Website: ulta-beauty
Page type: payment
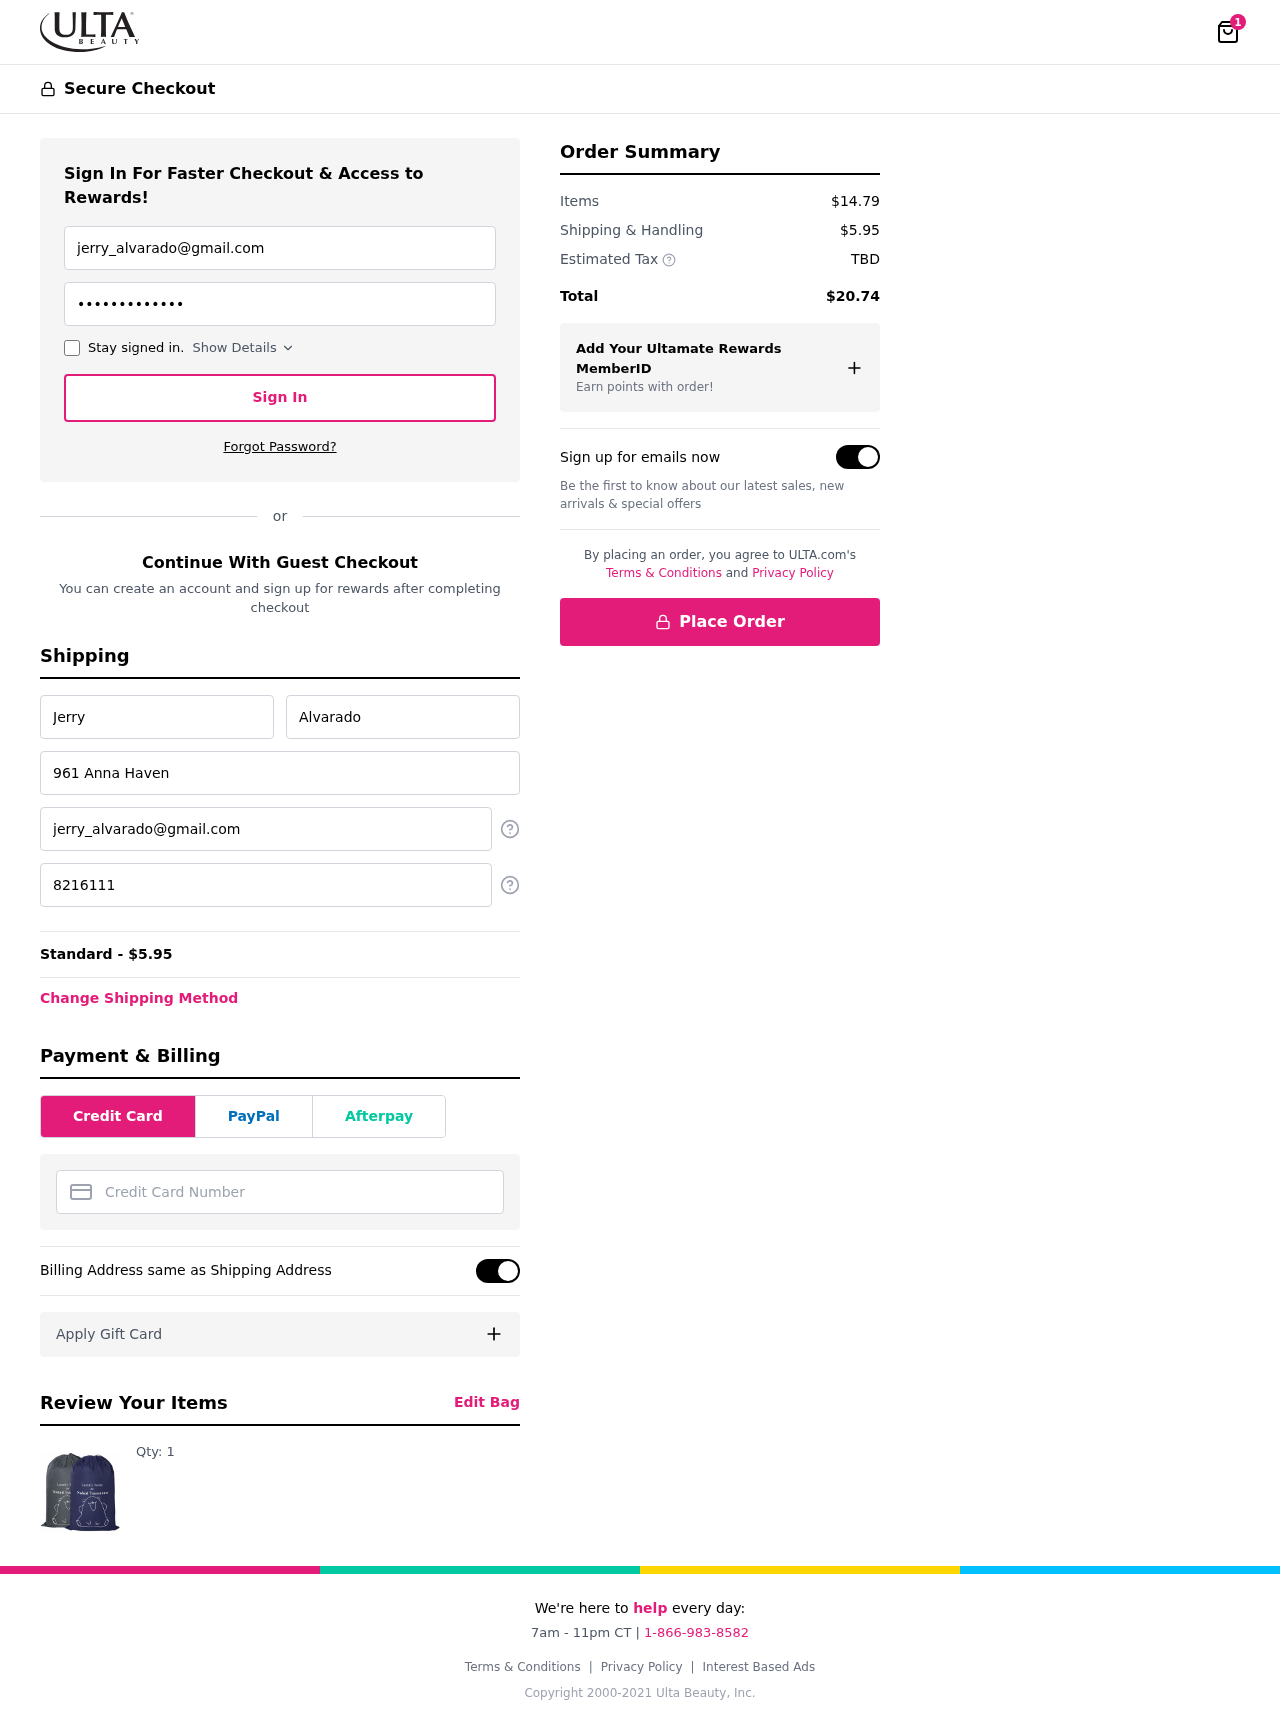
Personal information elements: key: PII_CARD_NUMBER
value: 2476 5948 1016 1177
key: PII_EMAIL
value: jerry_alvarado@gmail.com
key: PII_FIRSTNAME
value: Jerry
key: PII_LASTNAME
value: Alvarado
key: PII_PHONE
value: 8216111611
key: PII_STREET
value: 961 Anna Haven
Product elements: key: PRODUCT1_QUANTITY
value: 1
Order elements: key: ORDER_NUM_ITEMS
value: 1
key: ORDER_SHIPPING_COST
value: $5.95
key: ORDER_SHIPPING_COST
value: Standard - $5.95
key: ORDER_SUBTOTAL
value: $14.79
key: ORDER_TAX
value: TBD
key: ORDER_TOTAL
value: $20.74